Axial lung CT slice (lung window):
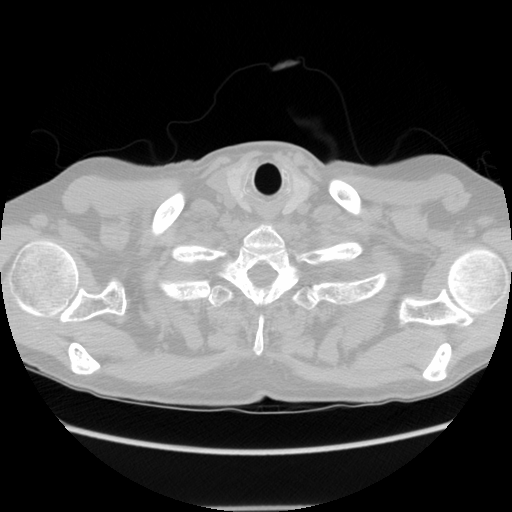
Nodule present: no